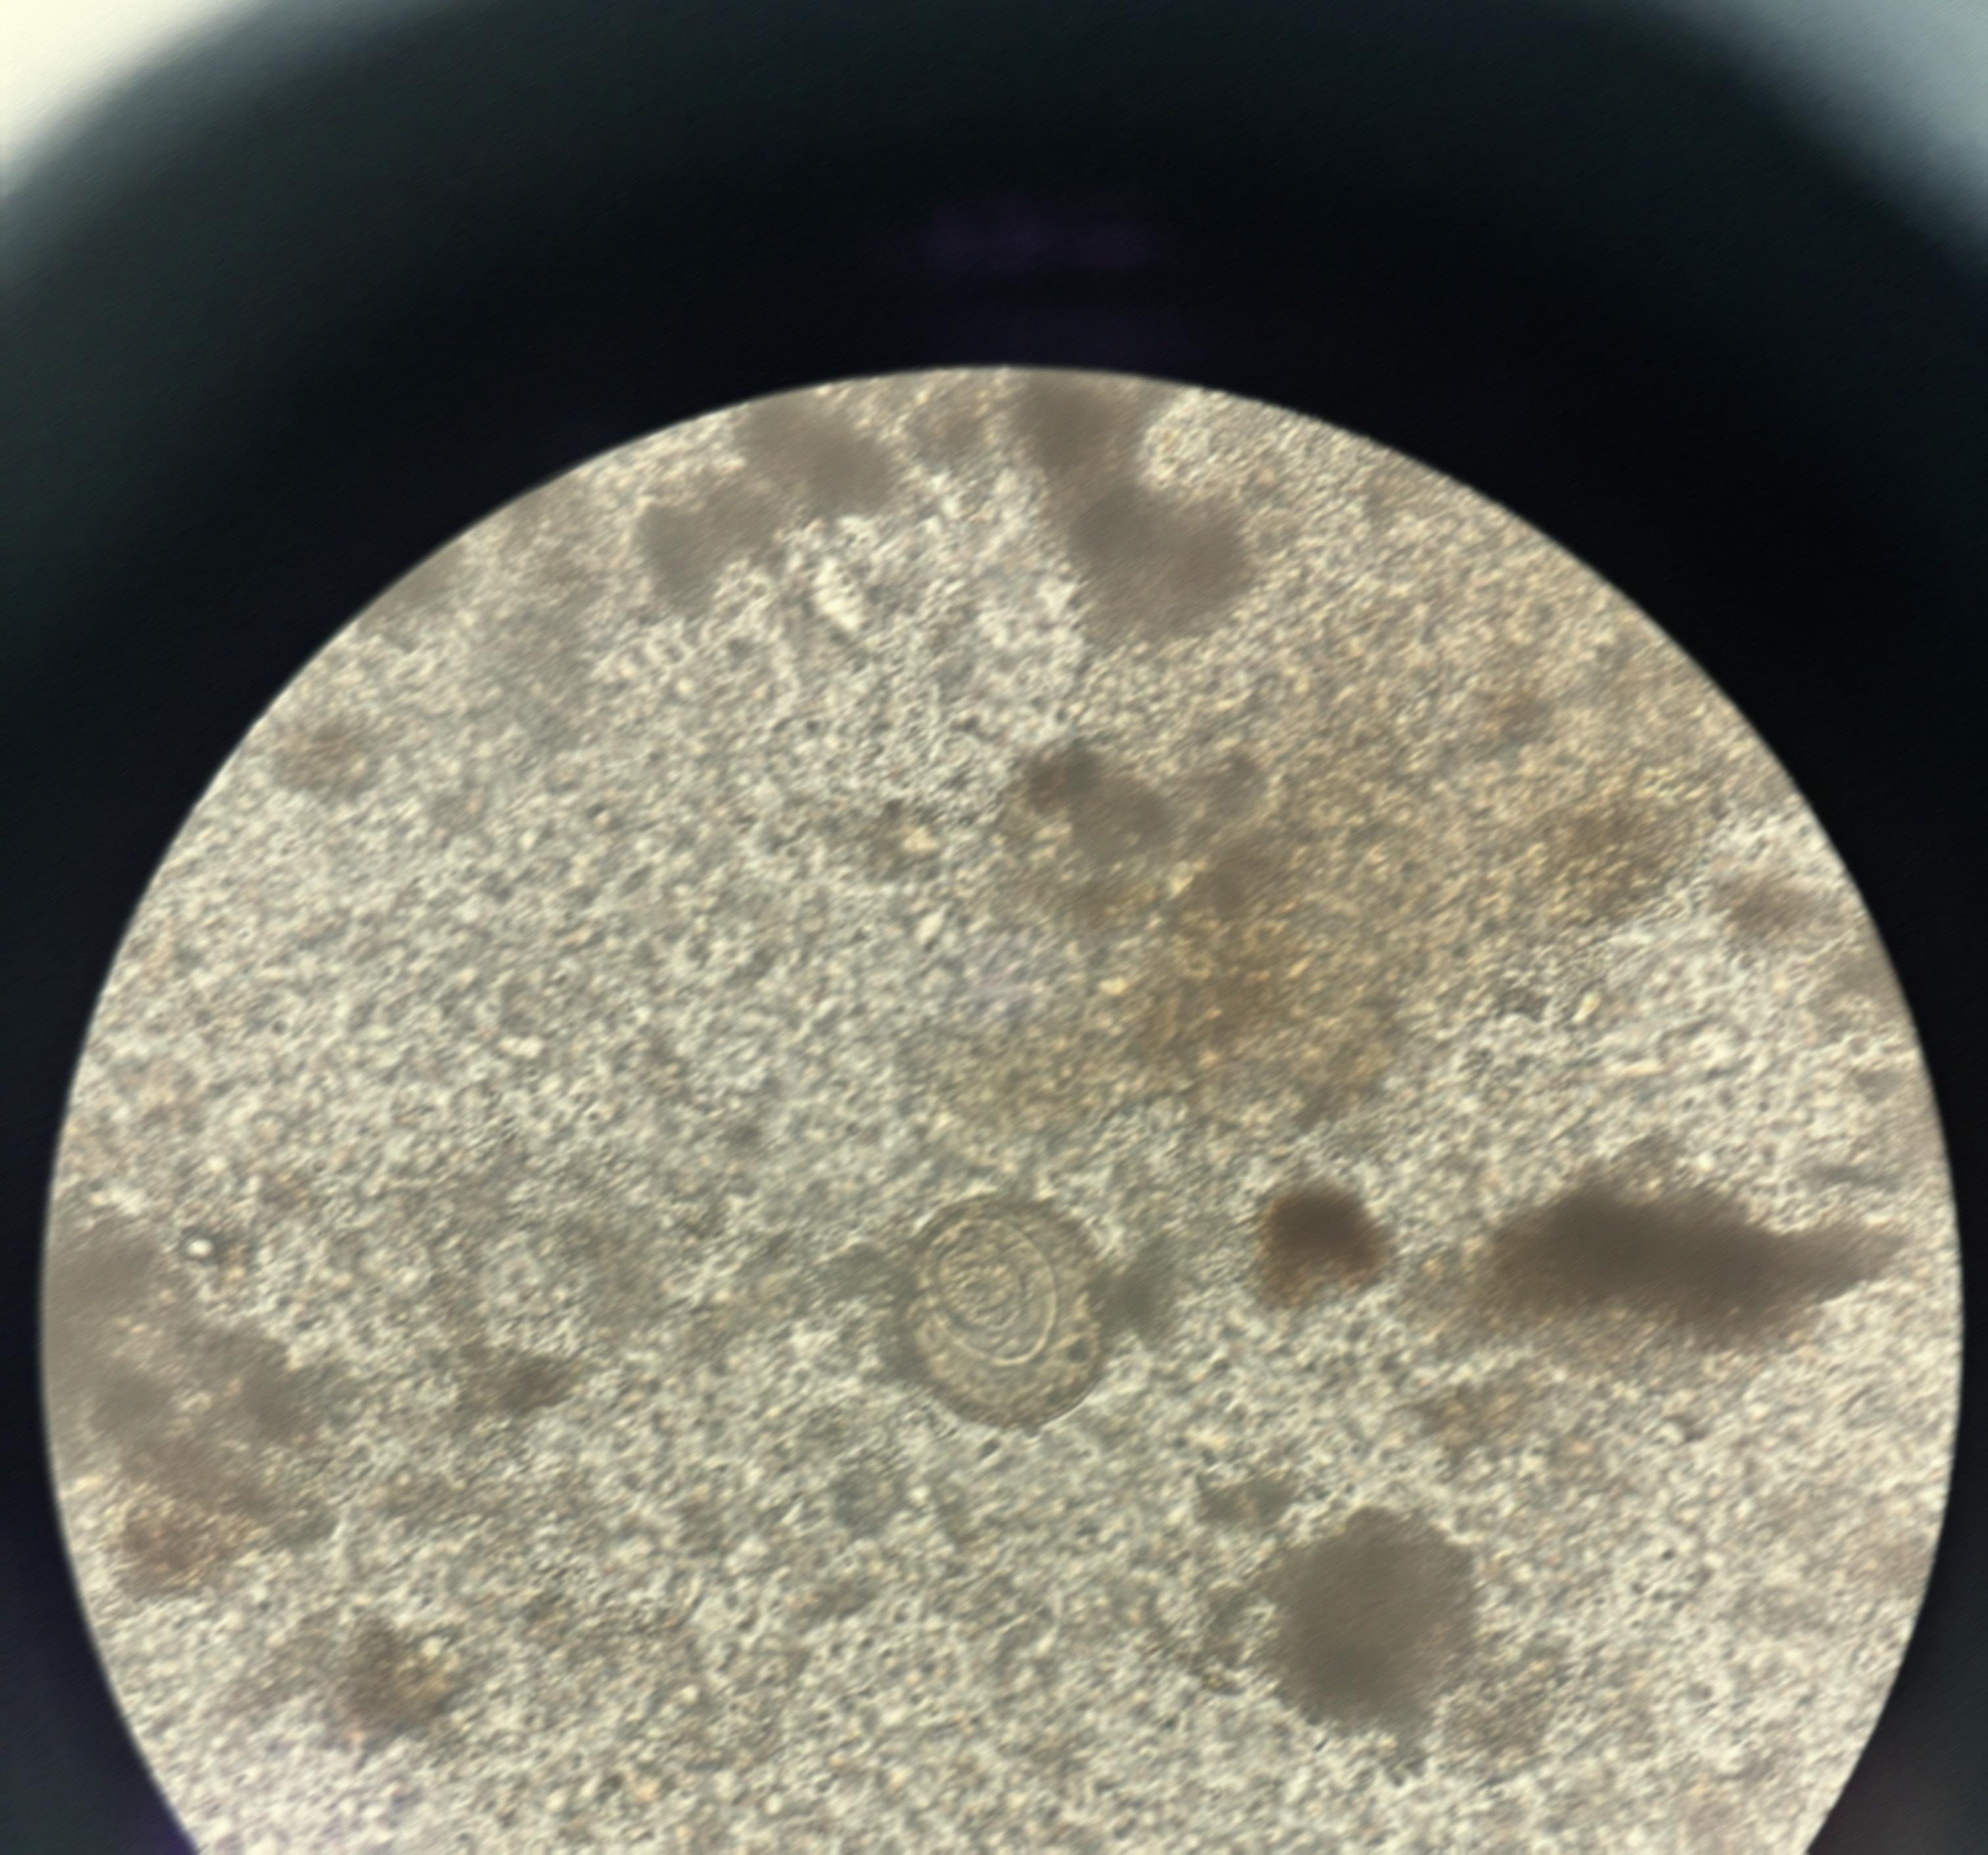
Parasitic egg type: Hymenolepis diminuta